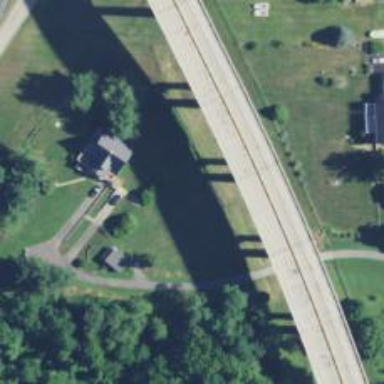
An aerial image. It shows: Bridge on trunk highway with buffered cycle lane.